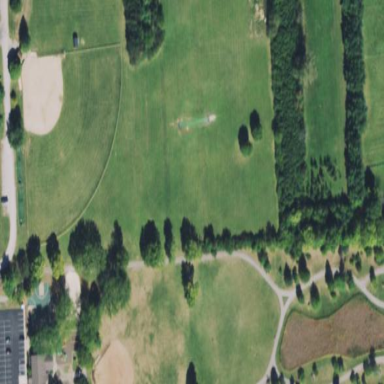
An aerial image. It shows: Cricket pitch used for leisure land.